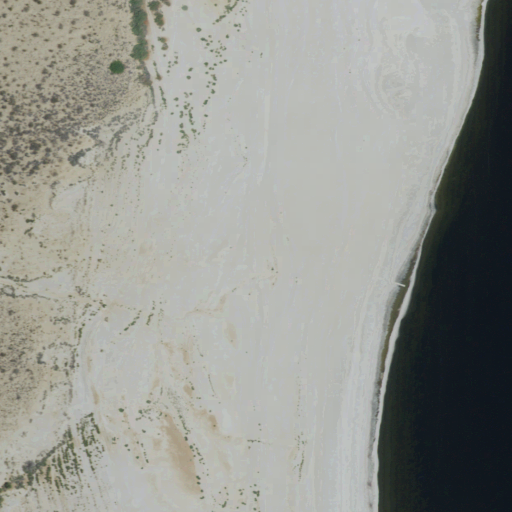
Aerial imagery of beach in California named Sandy Beach containing shrub, grassland, barren land, herbaceous wetlands, and open water